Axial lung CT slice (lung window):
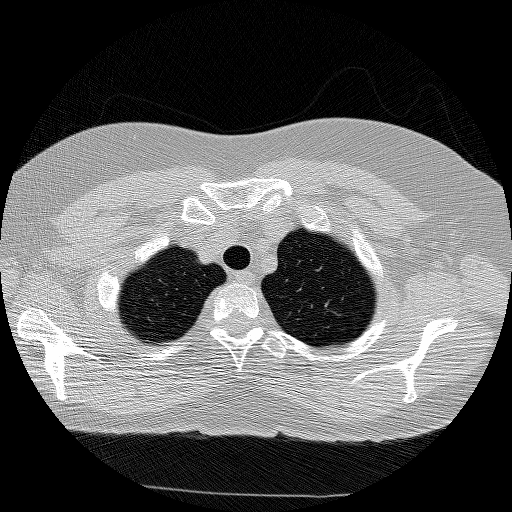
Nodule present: no